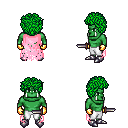
a pixel art fantasy rpg character, male body template, orc, green skin, pink tattered cape, white pants, green curly afro hairstyle, gold gloves, metal boots, dagger, four views (front, back, left, right), 2x2 character sprite sheet, small pixel art, hard edges, no anti-aliasing